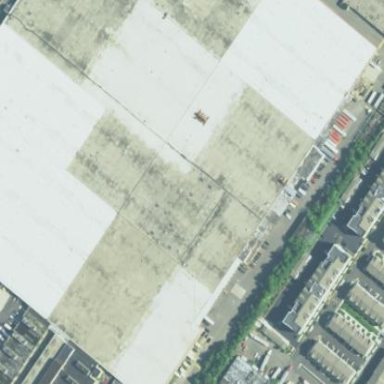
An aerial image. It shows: Industrial building.